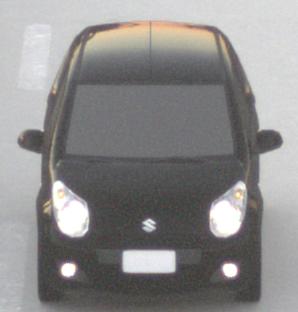
Make: Suzuki
Model: Alto 1.0
Detailed model: Alto (V)
Model produced from: 2011/02
Model produced until: 2011/03
Doors: 5
Color: black
Road condition: dry road
Daytime: sunrise or sunset
Contrast: low contrast